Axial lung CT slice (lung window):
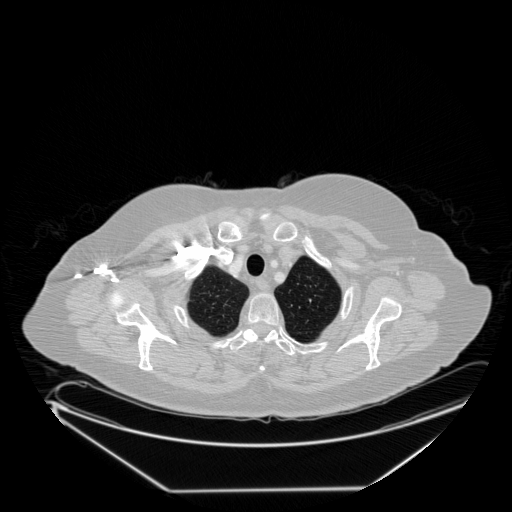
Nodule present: no